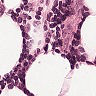
Metastatic tissue present: yes